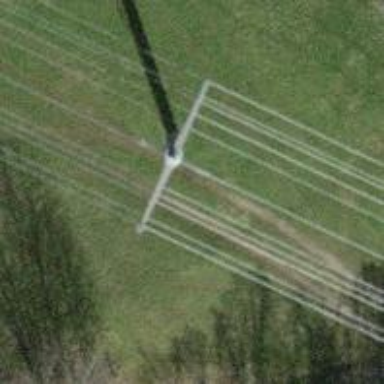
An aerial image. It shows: Concrete power pole.